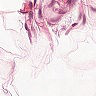
Metastatic tissue present: no